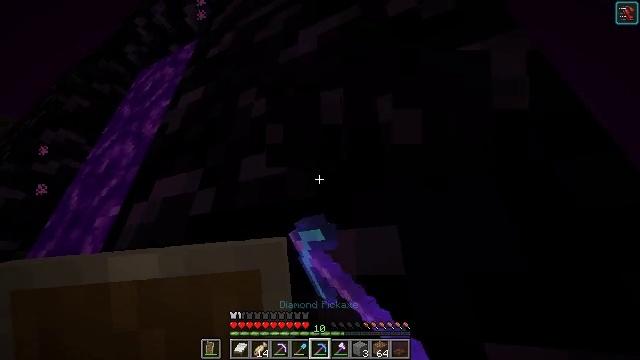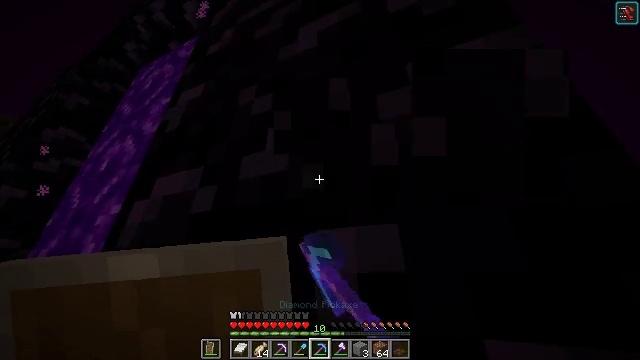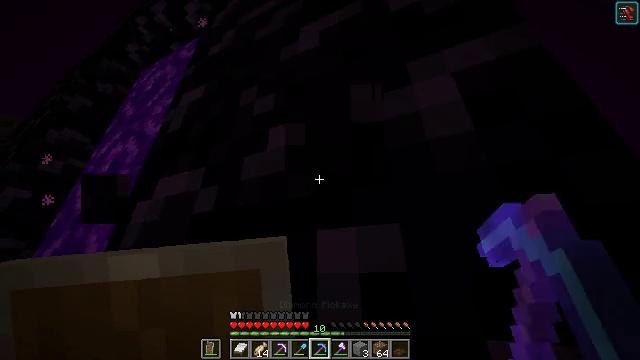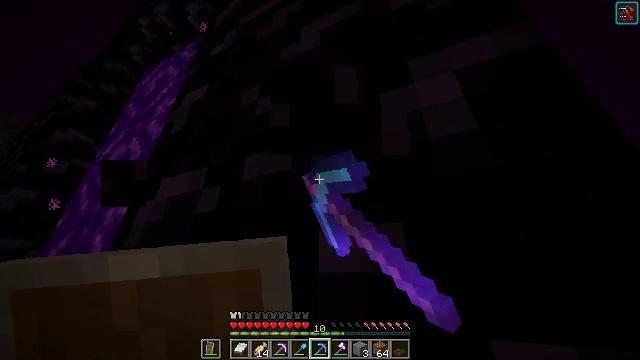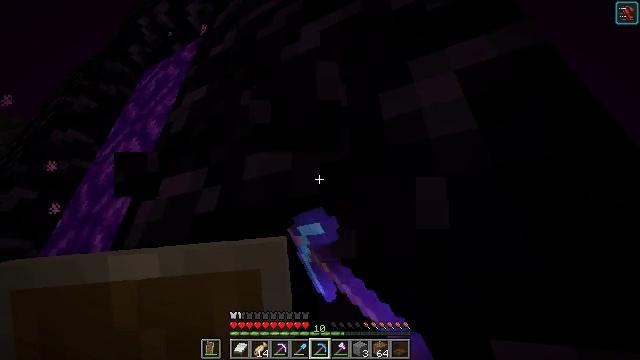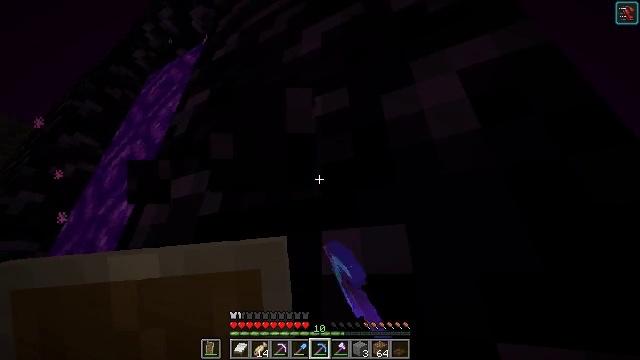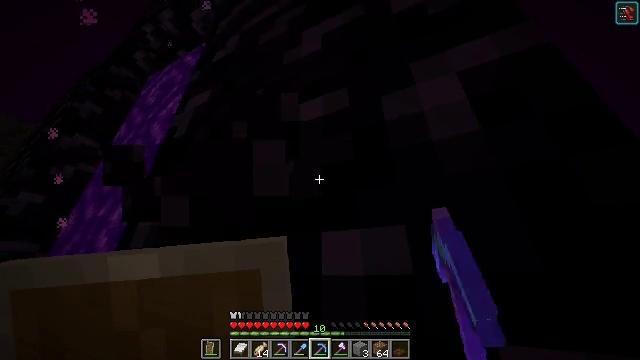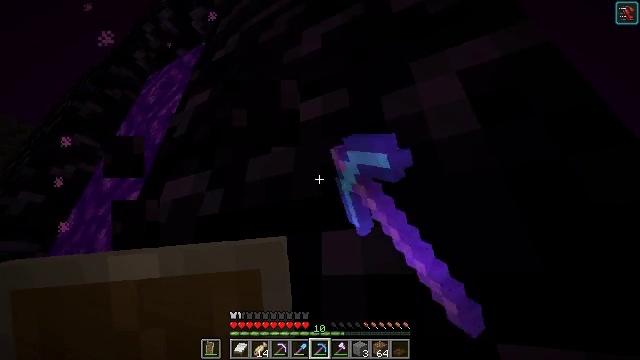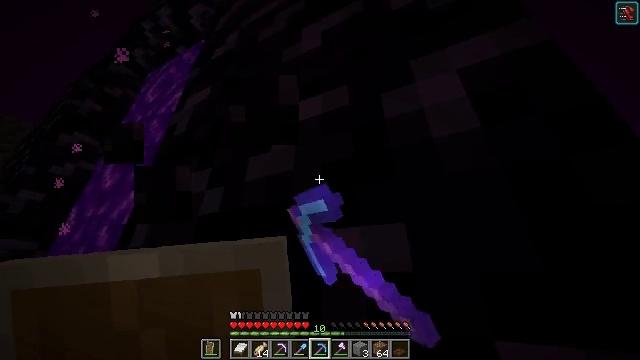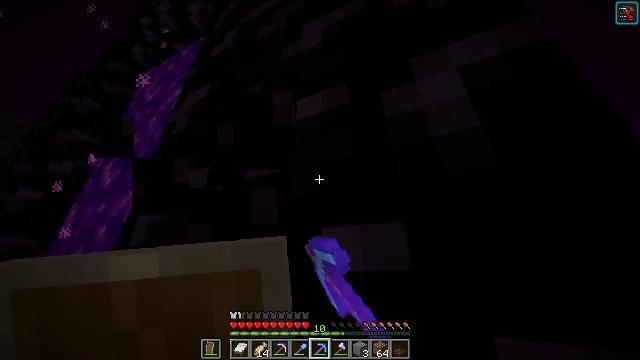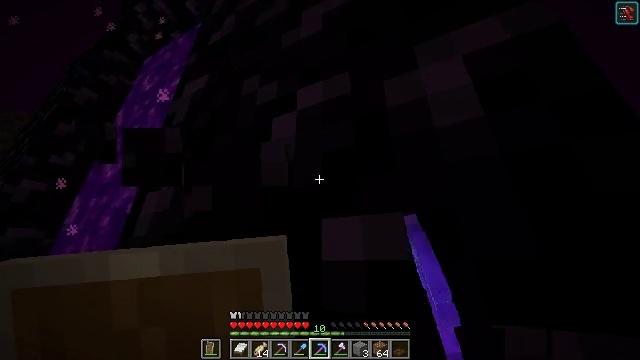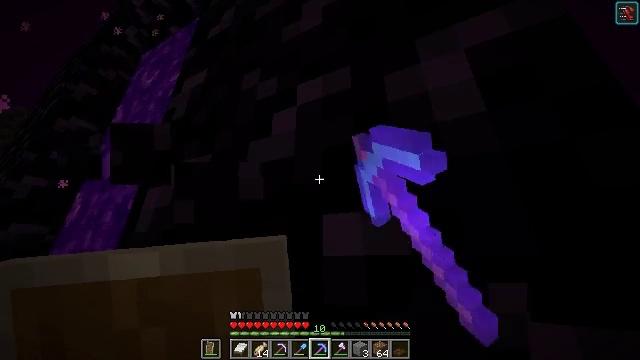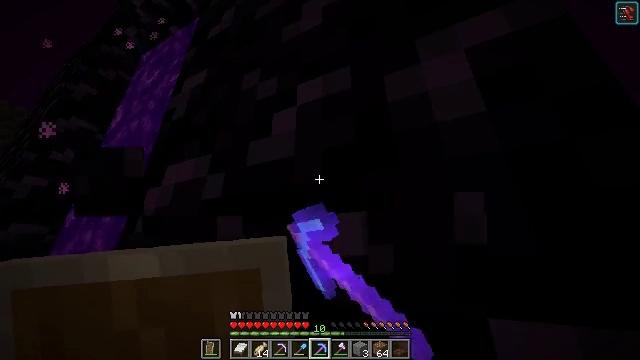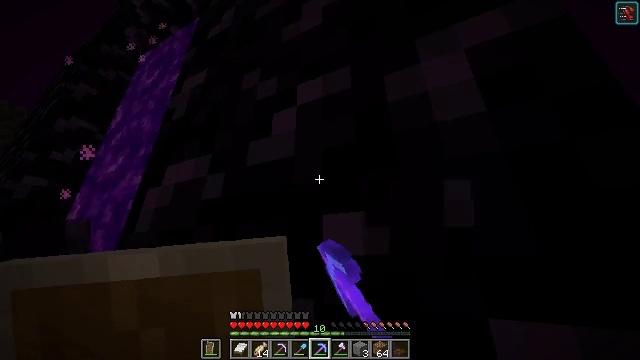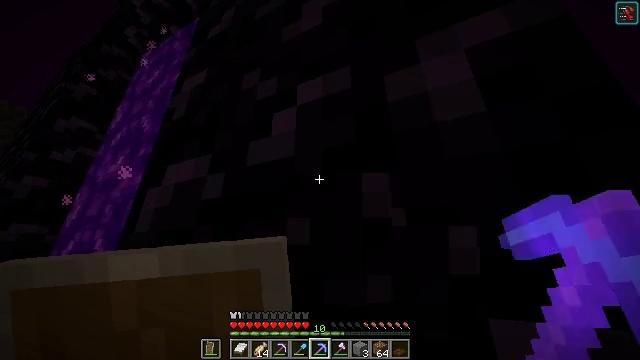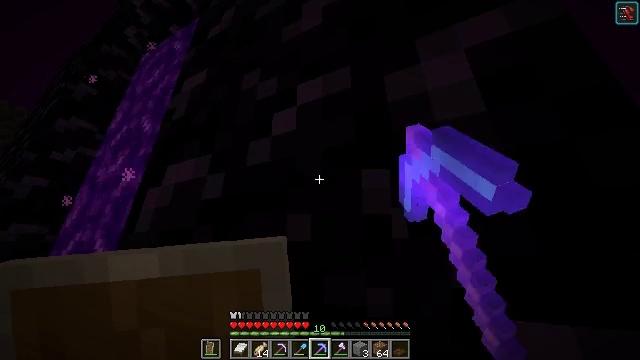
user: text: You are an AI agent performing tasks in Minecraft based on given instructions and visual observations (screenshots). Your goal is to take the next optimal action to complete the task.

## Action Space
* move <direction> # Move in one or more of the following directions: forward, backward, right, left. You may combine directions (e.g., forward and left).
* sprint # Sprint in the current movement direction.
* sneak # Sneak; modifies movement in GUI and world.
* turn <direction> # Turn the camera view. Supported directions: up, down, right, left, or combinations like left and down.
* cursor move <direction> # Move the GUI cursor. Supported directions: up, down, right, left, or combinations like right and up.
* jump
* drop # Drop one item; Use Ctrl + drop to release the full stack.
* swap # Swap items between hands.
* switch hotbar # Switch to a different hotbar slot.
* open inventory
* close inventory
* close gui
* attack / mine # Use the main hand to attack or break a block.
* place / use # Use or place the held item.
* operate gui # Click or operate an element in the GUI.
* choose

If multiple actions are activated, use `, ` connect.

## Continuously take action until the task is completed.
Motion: motion action
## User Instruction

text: Mine the tough obsidian.
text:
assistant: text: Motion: attack / mine
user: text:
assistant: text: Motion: attack / mine
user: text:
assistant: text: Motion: attack / mine
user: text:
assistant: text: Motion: attack / mine
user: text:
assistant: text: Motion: attack / mine
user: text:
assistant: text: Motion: attack / mine
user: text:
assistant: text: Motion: attack / mine
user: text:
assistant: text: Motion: attack / mine
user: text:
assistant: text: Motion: attack / mine
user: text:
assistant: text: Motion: turn down, attack / mine
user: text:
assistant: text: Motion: turn down, attack / mine
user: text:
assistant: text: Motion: attack / mine
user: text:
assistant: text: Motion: attack / mine
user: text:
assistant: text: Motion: attack / mine
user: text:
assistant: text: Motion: attack / mine
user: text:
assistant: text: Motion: attack / mine
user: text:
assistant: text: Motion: attack / mine
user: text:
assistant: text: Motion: attack / mine
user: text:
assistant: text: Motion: attack / mine
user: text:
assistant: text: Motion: attack / mine
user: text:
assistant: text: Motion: attack / mine
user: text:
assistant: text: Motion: attack / mine
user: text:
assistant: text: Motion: attack / mine
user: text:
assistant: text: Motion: attack / mine
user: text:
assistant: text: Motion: attack / mine
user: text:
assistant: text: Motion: attack / mine
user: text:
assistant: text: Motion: attack / mine
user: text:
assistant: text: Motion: attack / mine
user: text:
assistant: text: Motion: attack / mine
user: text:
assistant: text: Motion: attack / mine